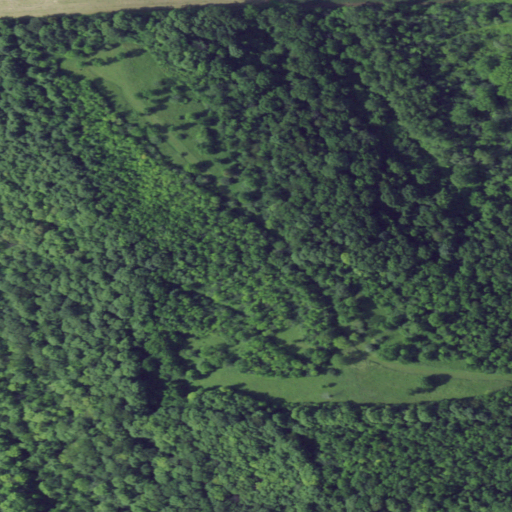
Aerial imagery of mountain in New York named Cottle Hill containing deciduous forest, grassland, woody wetlands, cultivated crops, and pasture